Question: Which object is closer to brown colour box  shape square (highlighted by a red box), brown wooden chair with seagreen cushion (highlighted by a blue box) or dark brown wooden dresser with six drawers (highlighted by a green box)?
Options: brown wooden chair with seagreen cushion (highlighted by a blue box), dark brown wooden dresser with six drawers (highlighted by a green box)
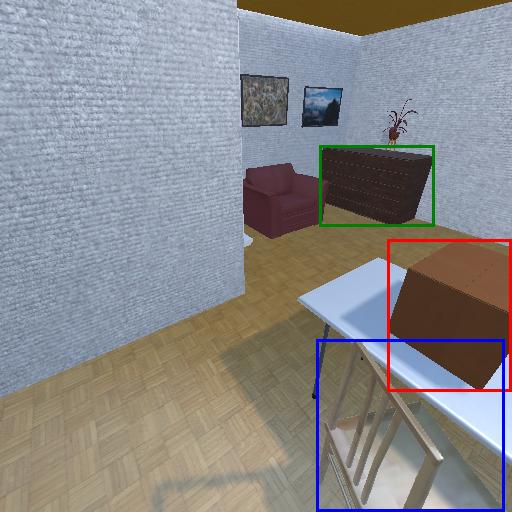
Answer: brown wooden chair with seagreen cushion (highlighted by a blue box)